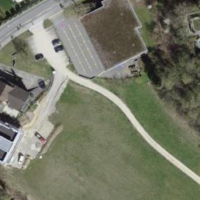
EUNIS habitat code: 25
Species observed at this site:
Medicago sativa